Aerial crown-view tile of a tropical tree (Barro Colorado Island, Panama), acquired 20250818:
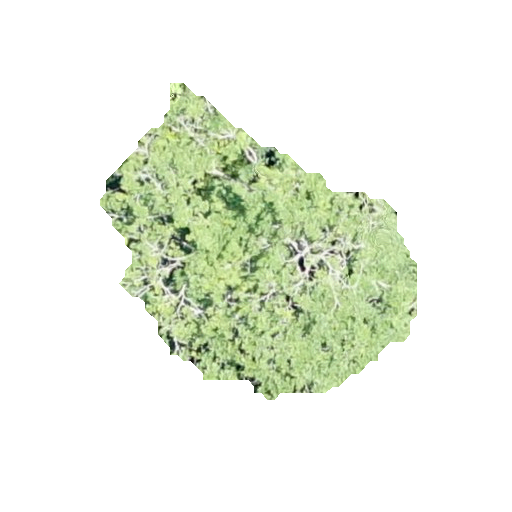
Species: Tabebuia rosea
GBIF accepted scientific name: Tabebuia rosea
Crown area: 87.681 m²